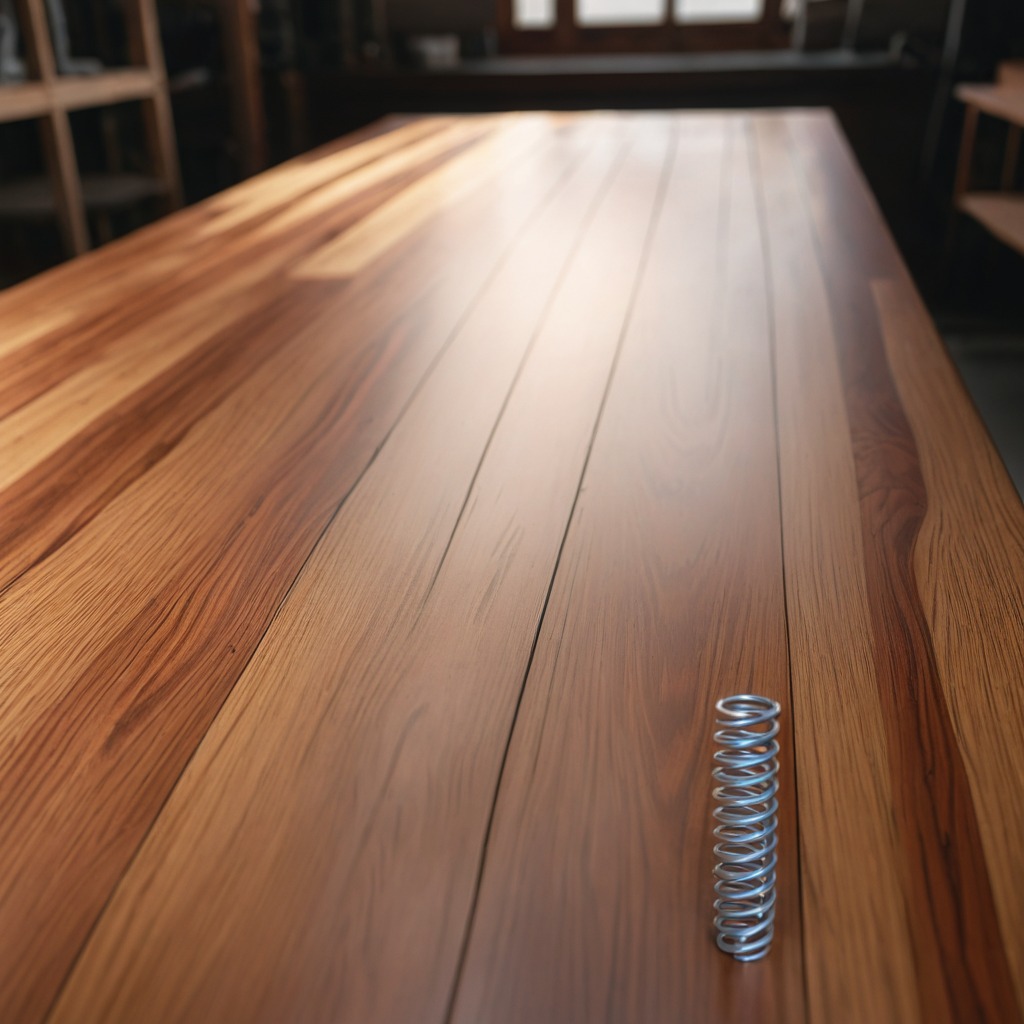
A coiled metal spring is lying on a wooden table in a carpentry studio.